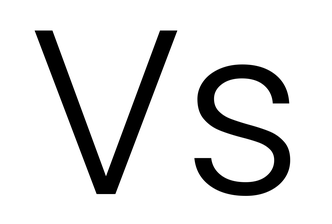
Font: Poppins-Light